Field crop: maize
Growth stage: 2
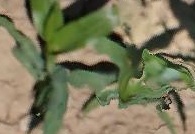
Species: maize